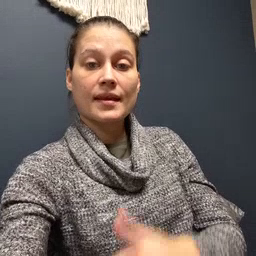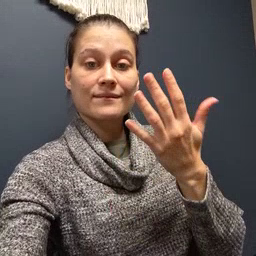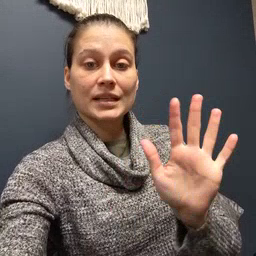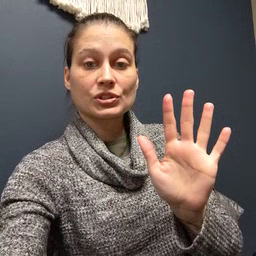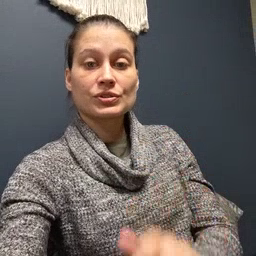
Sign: finish